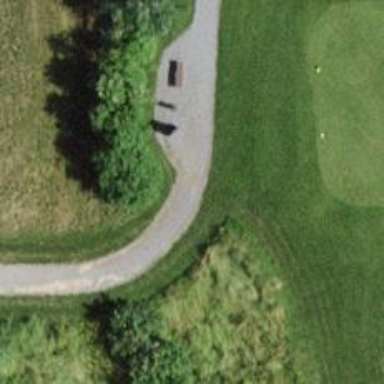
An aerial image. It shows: Path designated for golf carts.